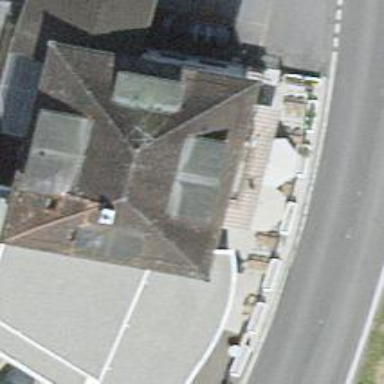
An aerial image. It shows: Pub.